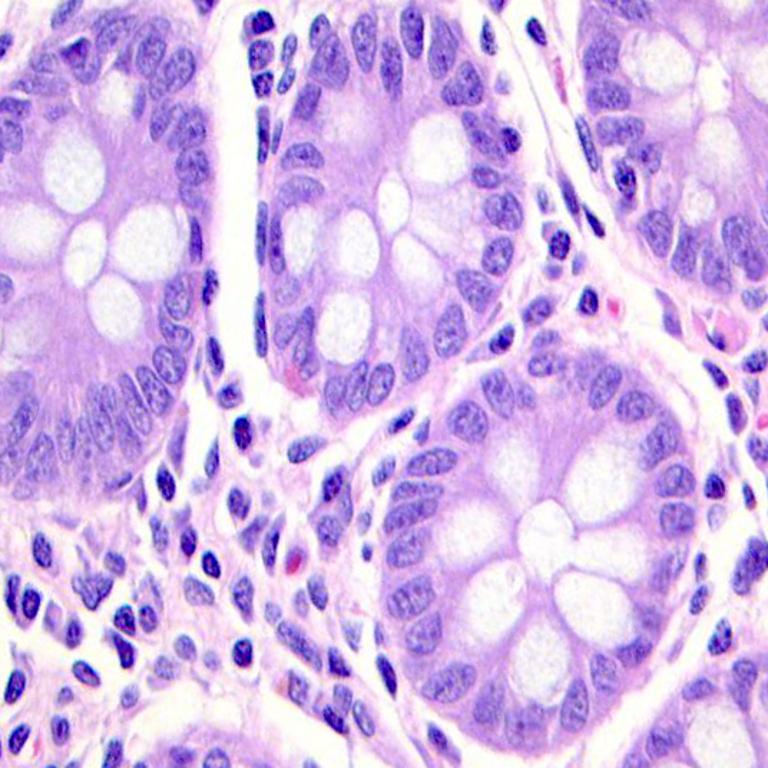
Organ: colon
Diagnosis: benign